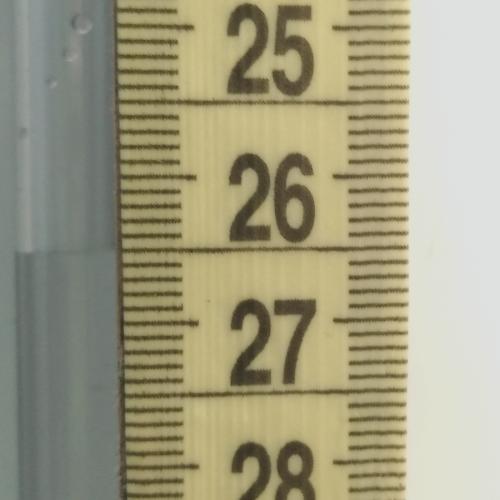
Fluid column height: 26.5 cm